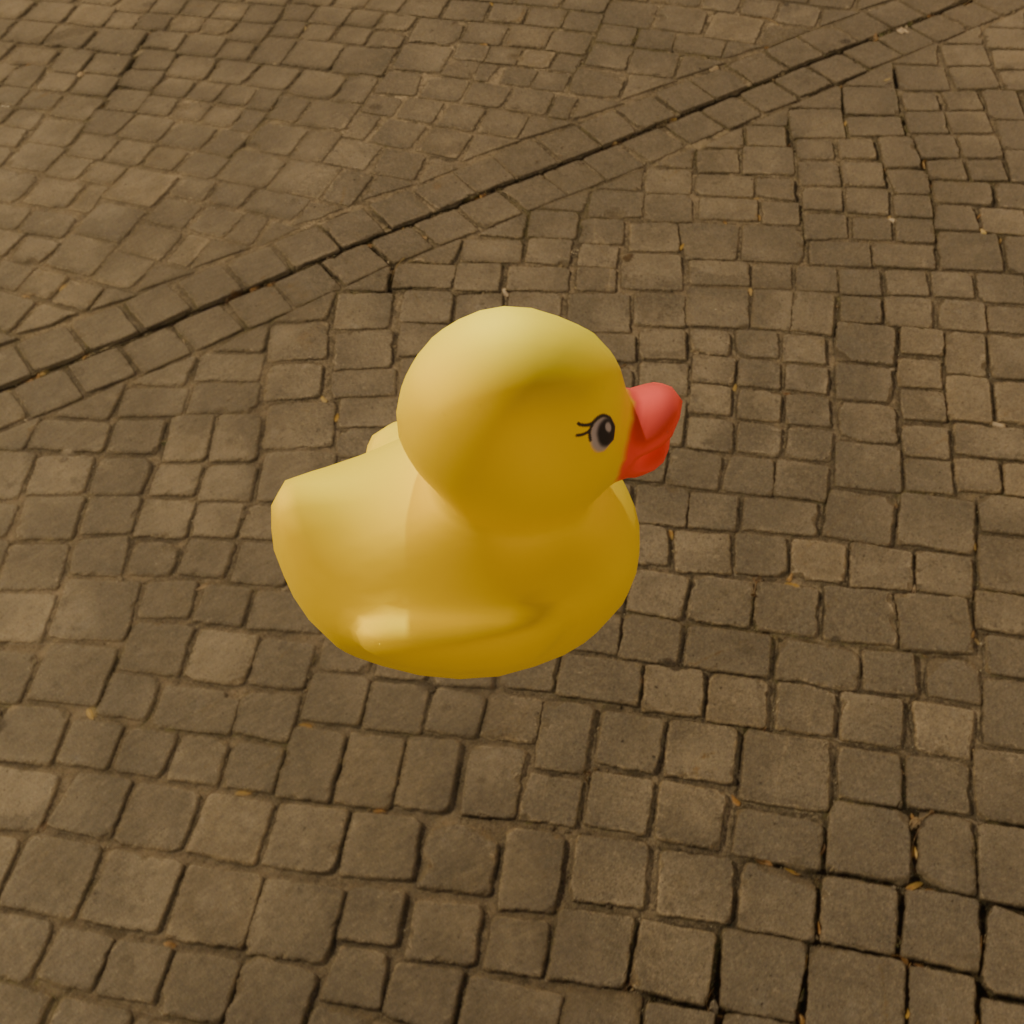
an image of a yellow rubber duck seen from <right_top> in a city square with illuminated trees at night.